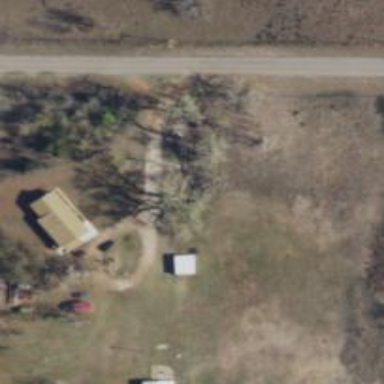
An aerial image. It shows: Driveway.